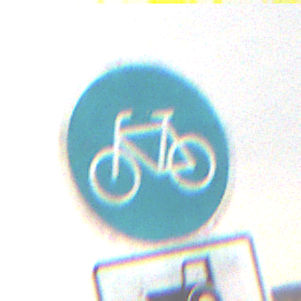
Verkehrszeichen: Radweg
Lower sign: MehrspurigeFahrzeugeFrei8
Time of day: MorningAfternoon
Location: Outdoor (Nature)
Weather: Overcast
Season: Winter
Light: Natural